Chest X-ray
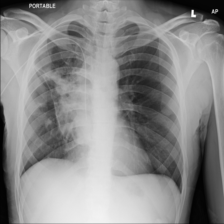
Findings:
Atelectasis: negative
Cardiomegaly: negative
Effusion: negative
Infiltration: negative
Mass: positive
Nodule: negative
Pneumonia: negative
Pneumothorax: negative
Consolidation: negative
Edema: negative
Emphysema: negative
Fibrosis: negative
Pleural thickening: negative
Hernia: negative